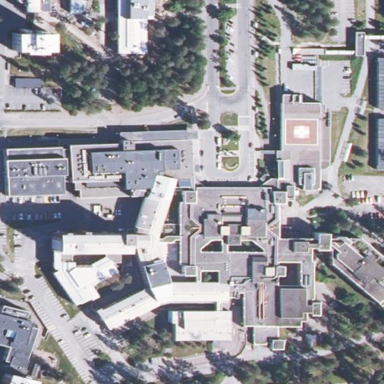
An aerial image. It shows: Healthcare facility identified as hospital.